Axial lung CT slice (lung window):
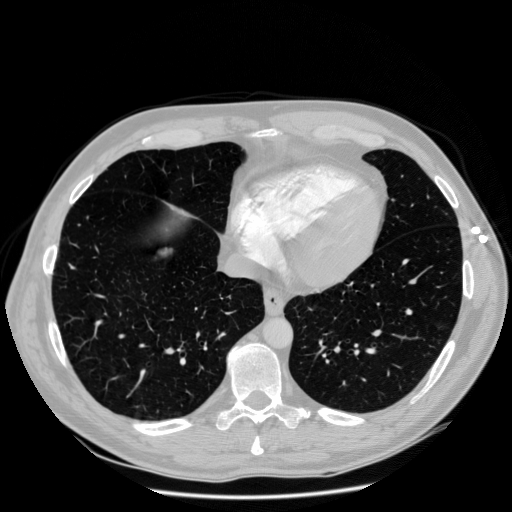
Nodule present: yes
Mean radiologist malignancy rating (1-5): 3